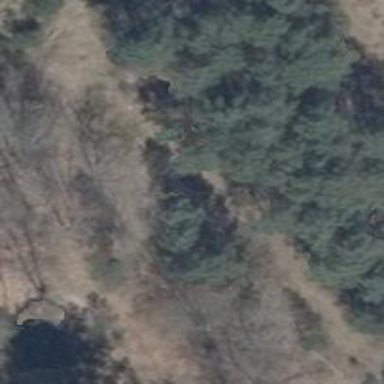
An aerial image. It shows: Hunting stand.